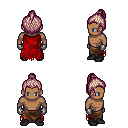
a pixel art fantasy rpg character, male body template, human, dark skin, red tattered cape, robe skirt, white blonde short topknot hairstyle, metal gloves, black shoes, four views (front, back, left, right), 2x2 character sprite sheet, small pixel art, hard edges, no anti-aliasing